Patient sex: M
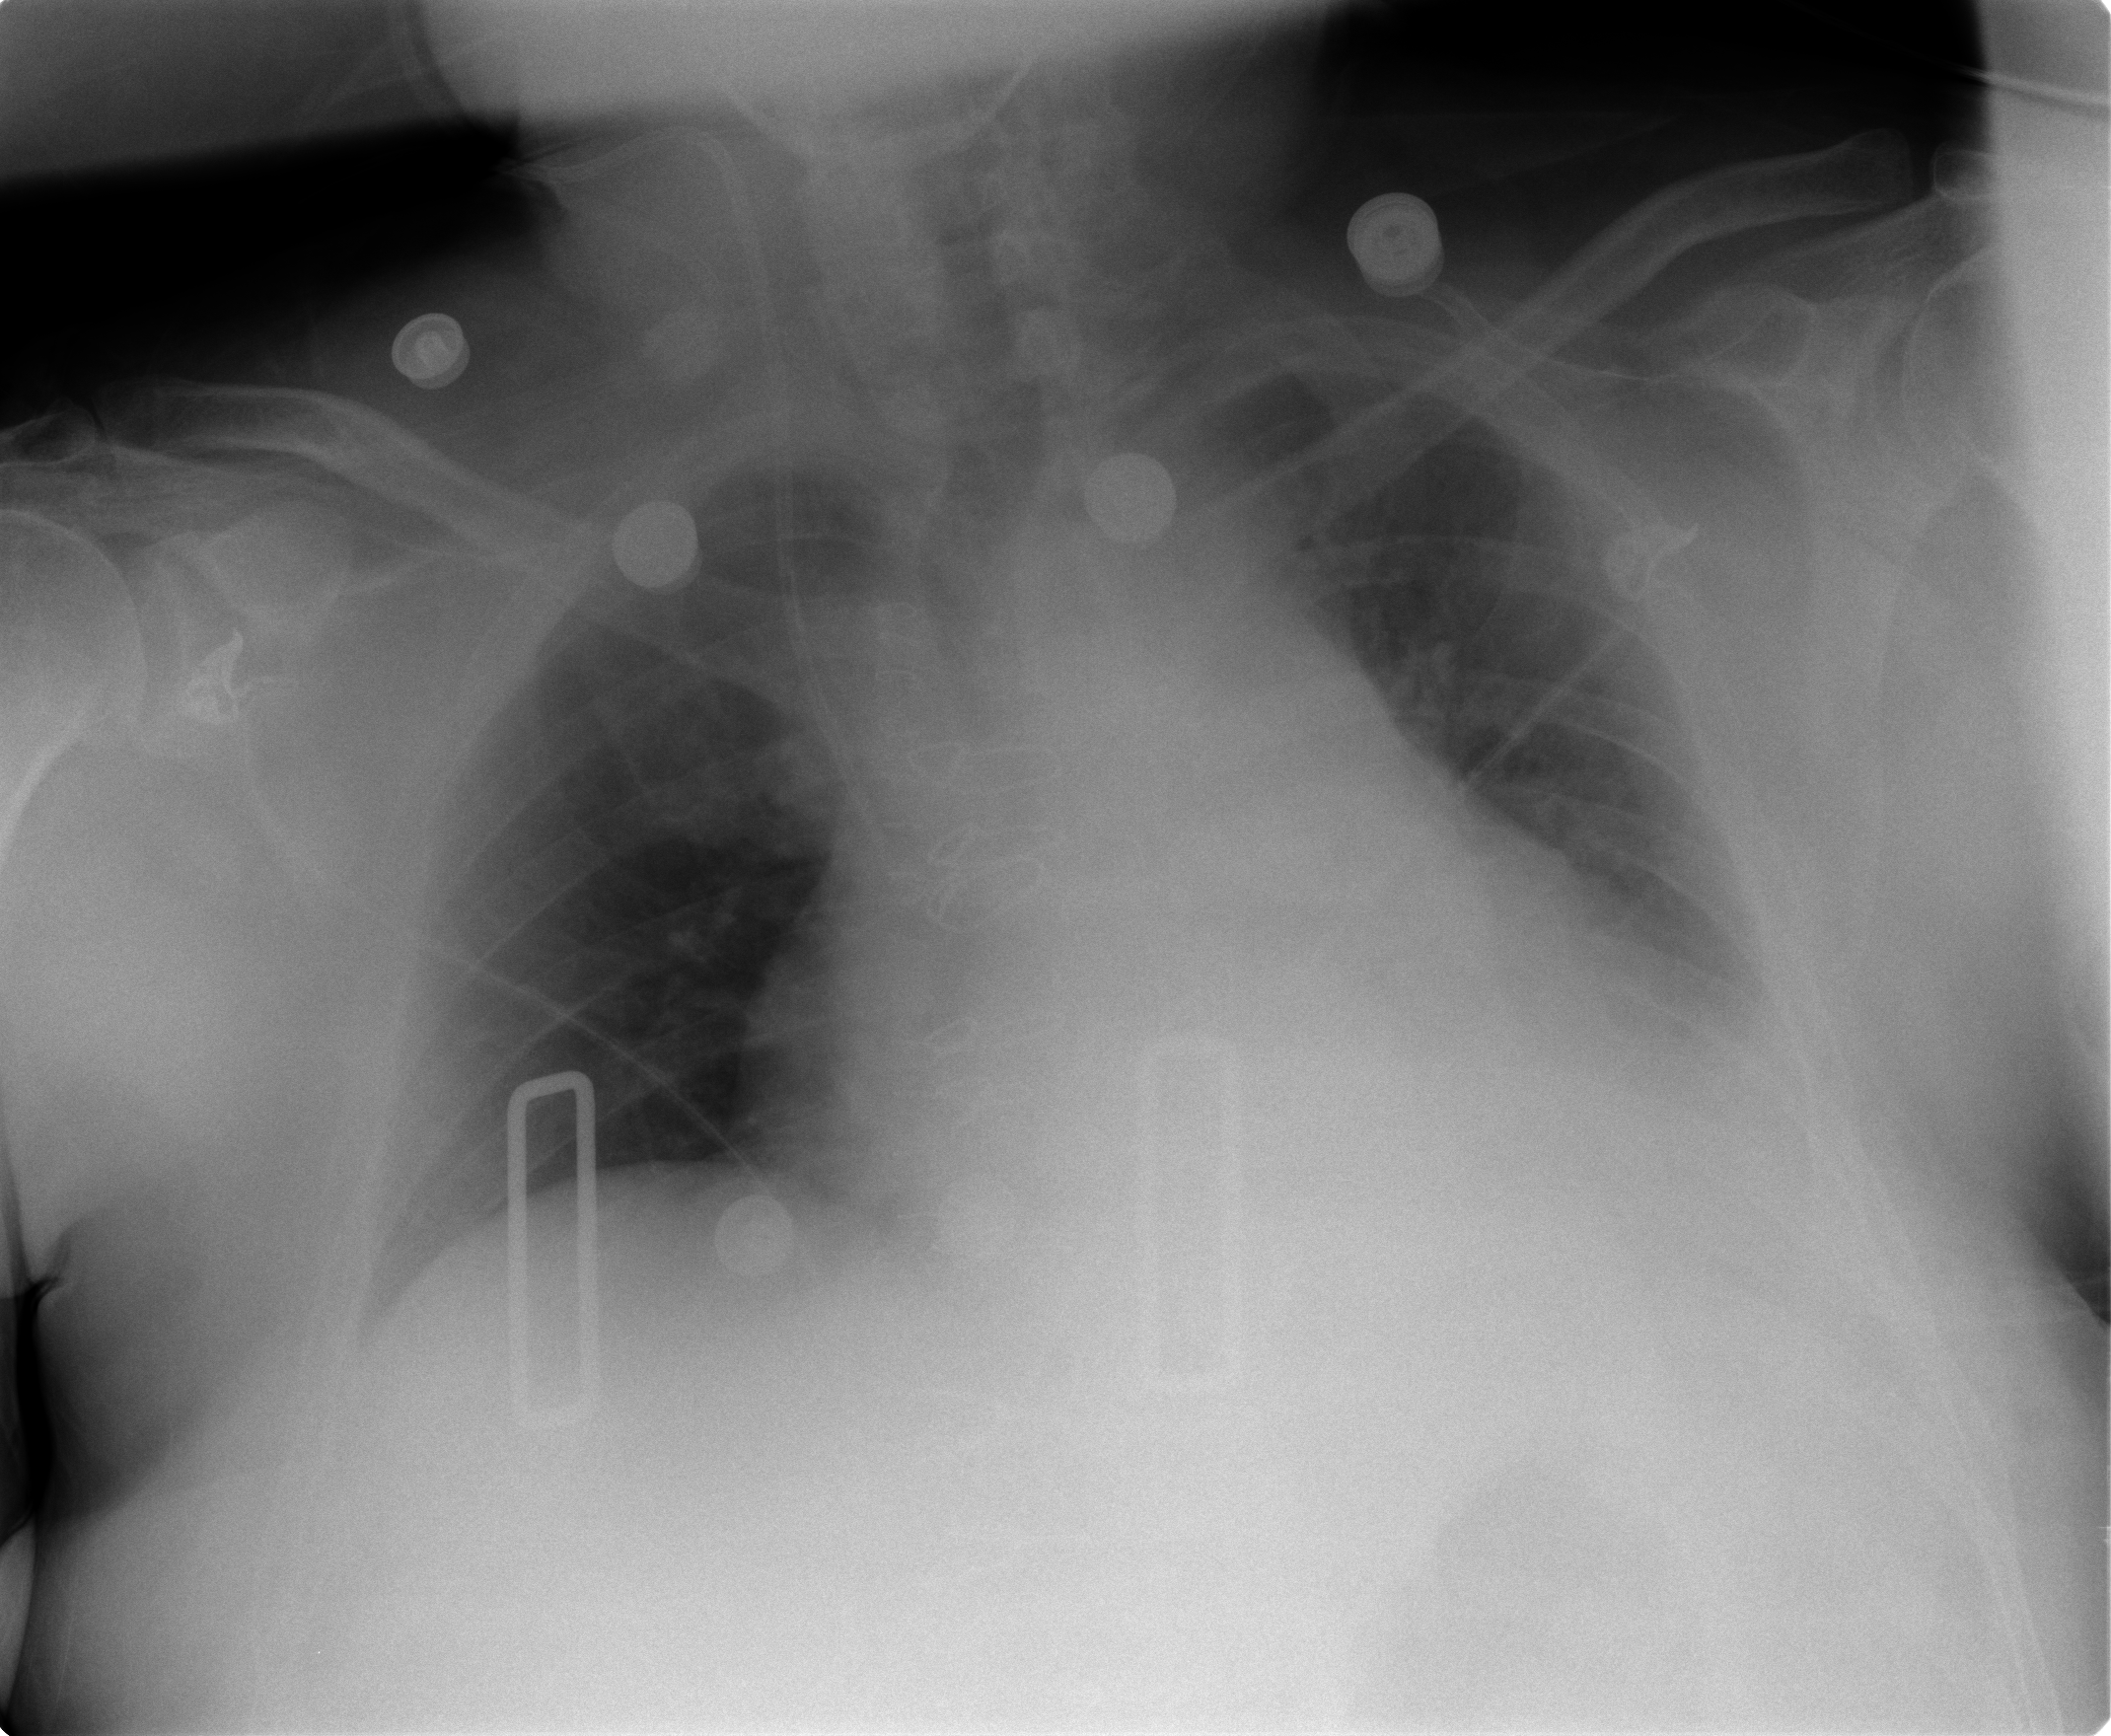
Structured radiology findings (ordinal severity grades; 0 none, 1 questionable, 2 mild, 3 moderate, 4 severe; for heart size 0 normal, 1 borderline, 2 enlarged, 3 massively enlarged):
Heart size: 2
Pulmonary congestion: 1
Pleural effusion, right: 0
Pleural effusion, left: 2
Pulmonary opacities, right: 0
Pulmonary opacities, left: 0
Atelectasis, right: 0
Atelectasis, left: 2